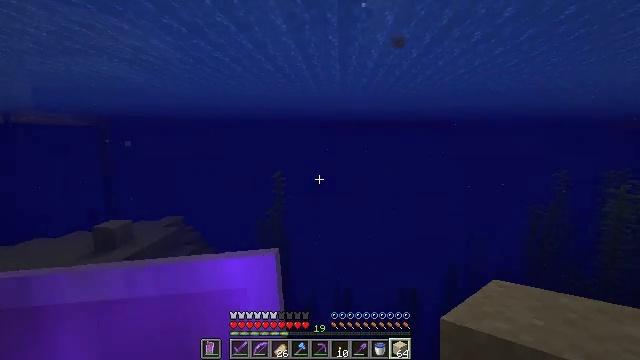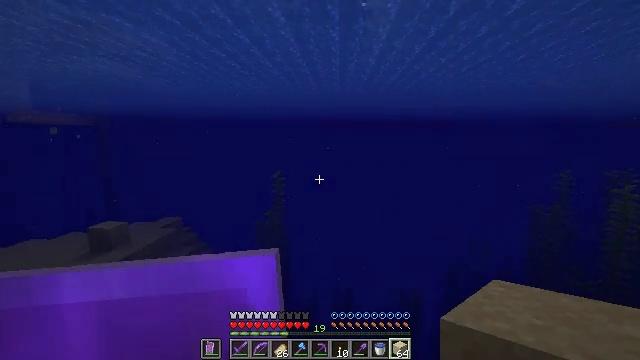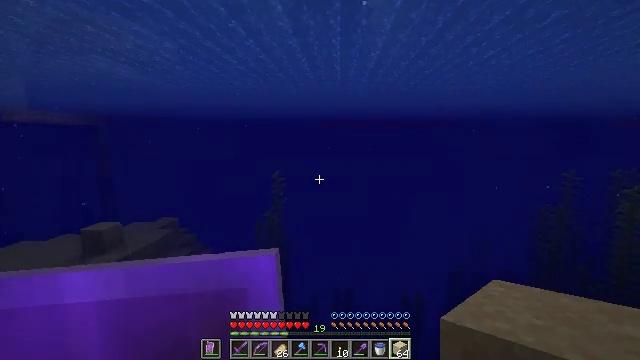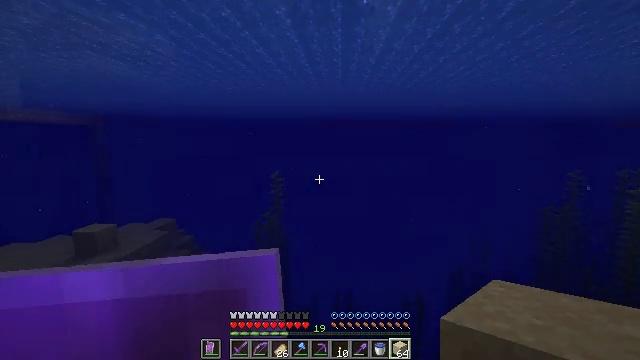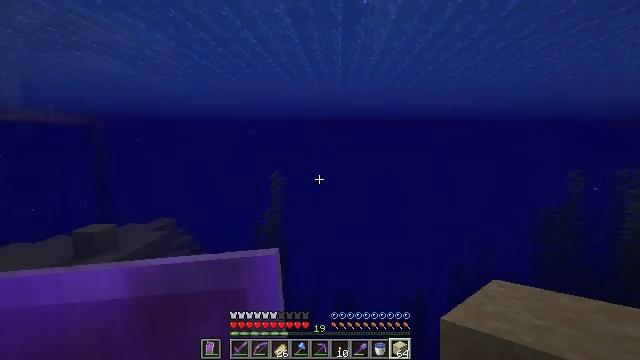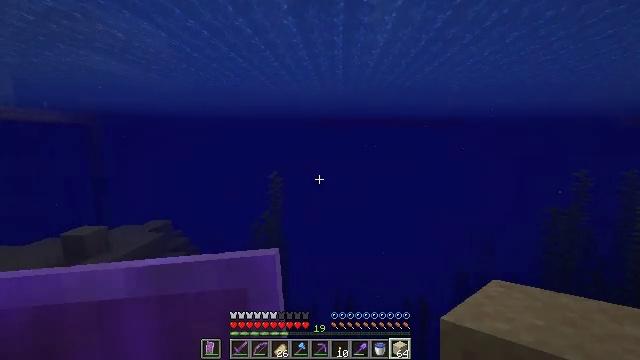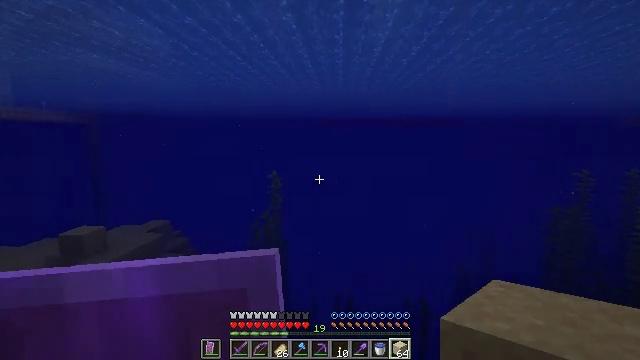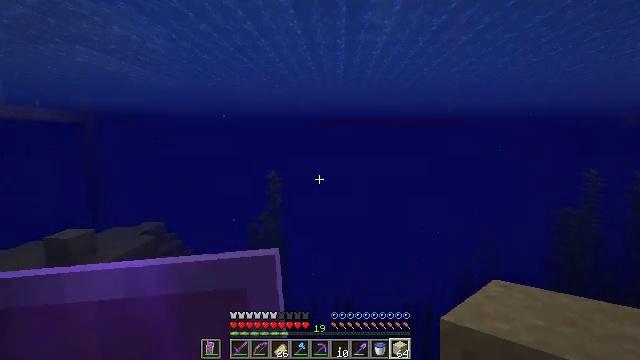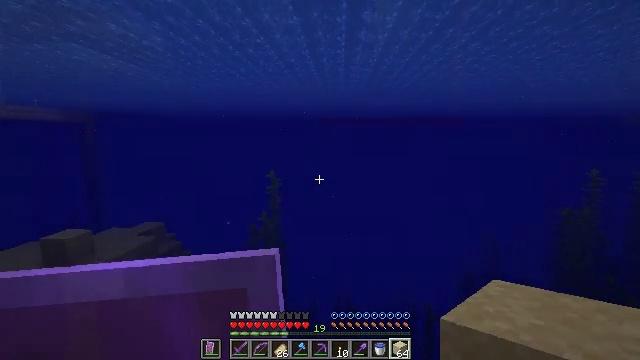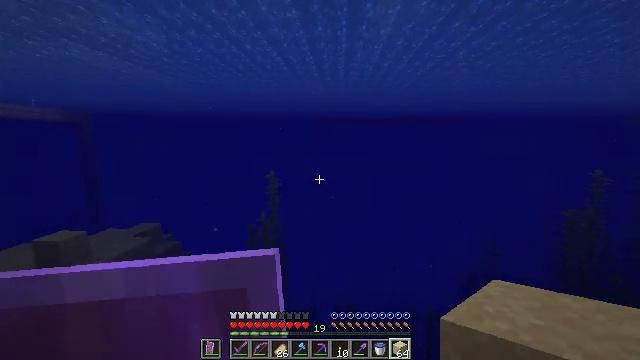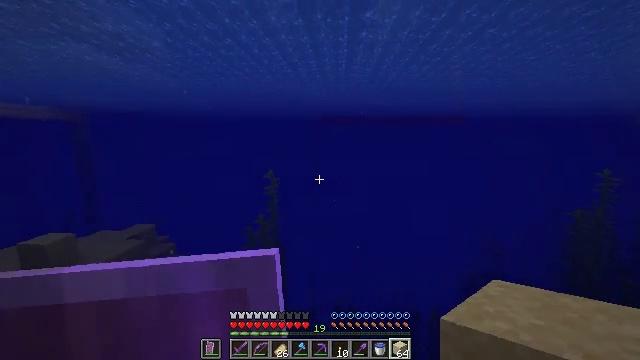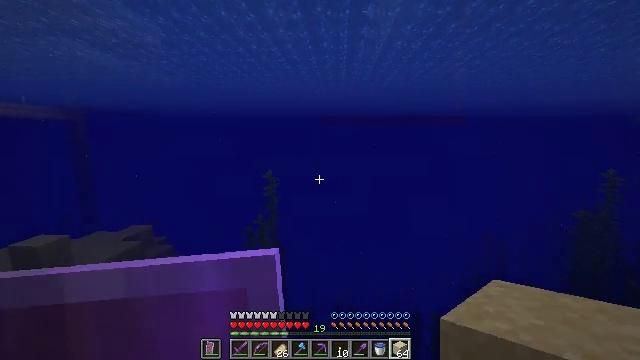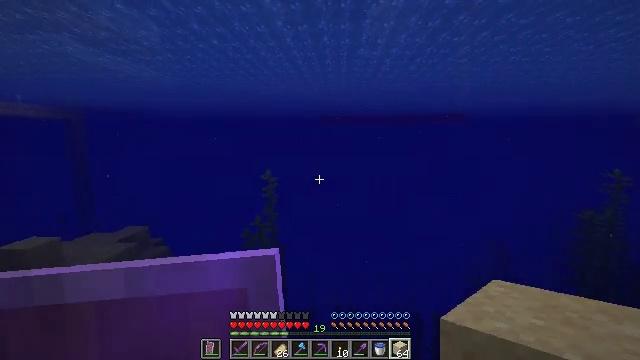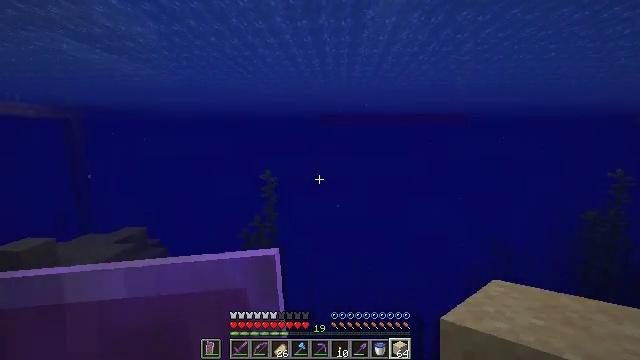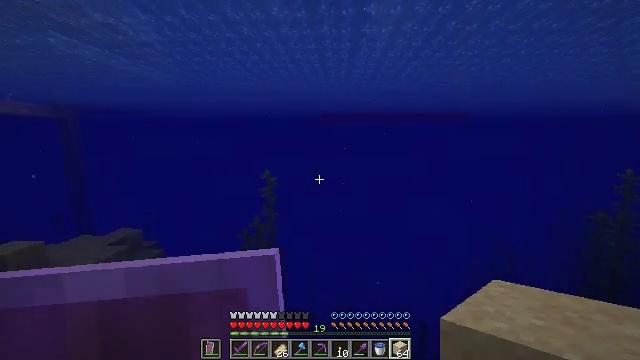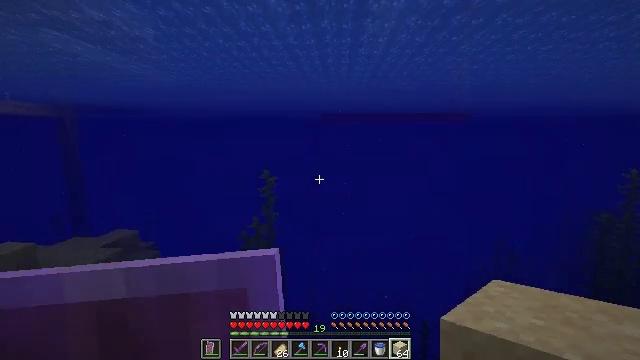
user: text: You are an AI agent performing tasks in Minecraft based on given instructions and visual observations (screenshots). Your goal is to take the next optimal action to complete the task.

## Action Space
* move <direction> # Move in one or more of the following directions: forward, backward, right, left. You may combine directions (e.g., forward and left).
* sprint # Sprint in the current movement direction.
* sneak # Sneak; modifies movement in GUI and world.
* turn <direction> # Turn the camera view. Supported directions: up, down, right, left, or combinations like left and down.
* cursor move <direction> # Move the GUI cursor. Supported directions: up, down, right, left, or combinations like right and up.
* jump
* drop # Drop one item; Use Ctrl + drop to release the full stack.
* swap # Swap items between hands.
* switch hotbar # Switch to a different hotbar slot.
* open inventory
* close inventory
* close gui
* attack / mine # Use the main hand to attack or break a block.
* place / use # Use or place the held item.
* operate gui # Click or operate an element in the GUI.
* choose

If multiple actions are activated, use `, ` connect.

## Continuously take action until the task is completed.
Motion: motion action
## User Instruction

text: Combine gunpowder and sand to craft TNT.
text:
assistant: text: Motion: move forward, sprint
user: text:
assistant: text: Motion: move forward, sprint
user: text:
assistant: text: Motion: move forward, sprint
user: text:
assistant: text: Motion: move forward, sprint
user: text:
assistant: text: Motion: move forward, sprint
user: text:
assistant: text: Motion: move forward, sprint
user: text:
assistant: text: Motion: move forward, sprint
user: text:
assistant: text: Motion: move forward, sprint
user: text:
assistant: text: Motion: move forward, sprint
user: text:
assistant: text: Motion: move forward, sprint
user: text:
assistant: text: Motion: move forward, sprint
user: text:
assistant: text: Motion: move forward, sprint
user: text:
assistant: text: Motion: move forward, sprint
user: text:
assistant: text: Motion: move forward, sprint
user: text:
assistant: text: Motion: move forward, sprint
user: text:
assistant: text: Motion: move forward, sprint
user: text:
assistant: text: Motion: move forward, sprint
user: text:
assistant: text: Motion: move forward, sprint
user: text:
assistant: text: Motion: move forward, sprint
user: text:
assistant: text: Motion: move forward, sprint
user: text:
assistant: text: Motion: move forward, sprint
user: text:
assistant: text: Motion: move forward, sprint
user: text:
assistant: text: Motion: move forward, sprint
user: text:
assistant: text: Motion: move forward, sprint
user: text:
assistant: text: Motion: move forward, sprint
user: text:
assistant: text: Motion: move forward, sprint
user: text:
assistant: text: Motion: move forward, sprint
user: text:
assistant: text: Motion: move forward, sprint
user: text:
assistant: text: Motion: move forward, sprint
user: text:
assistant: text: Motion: move forward, sprint